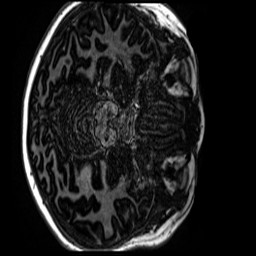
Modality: MP2RAGE
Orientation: axial
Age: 11
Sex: male
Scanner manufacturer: siemens
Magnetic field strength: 3 T
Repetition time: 4 s
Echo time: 0.00299 s